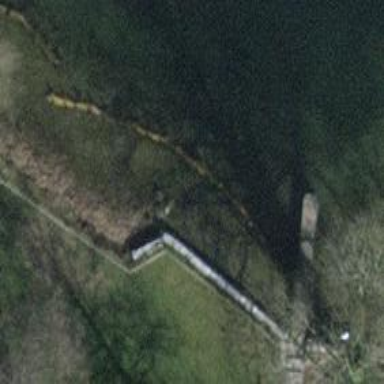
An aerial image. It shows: Retaining wall.